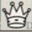
Piece: wQ